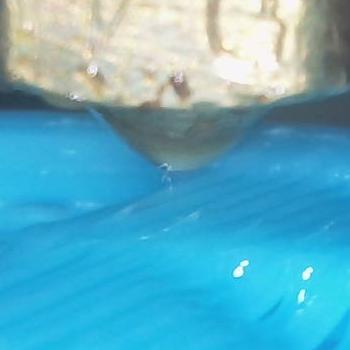
Flow rate: 238%